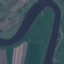
Land use / land cover: River